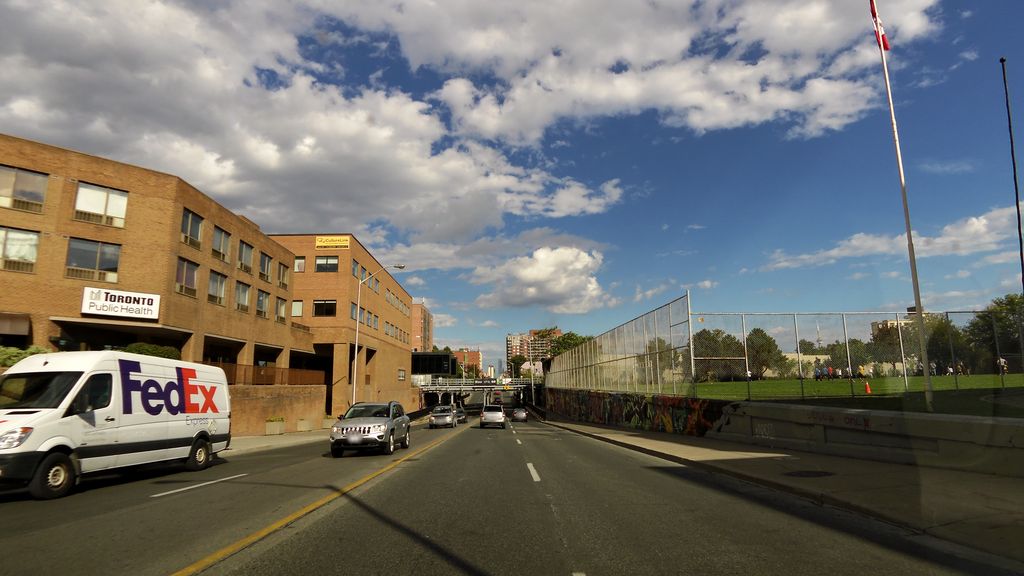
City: toronto